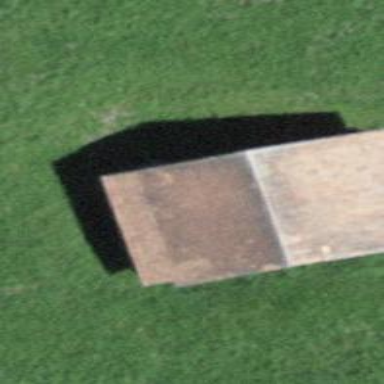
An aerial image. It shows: Rural barn.